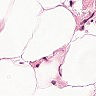
Metastatic tissue present: no